Question: I have the following mail.php file :
'''
<?php
$name = $_POST['name'];
$to = $_POST['to'];
$from = $_POST['from'];
$subject = $_POST['subject'];
$message = "From: ".$name."
";
$message .= $_POST['message'];
$headers = "From:" . $from;
mail($to,$subject,$message,$headers);
?>
'''
I have following layout to send mail from my app:

I want to send mail to static mail eg: mymail@mail.com after clicking send button.
How can i send mail by calling above php file.
I heard about post method to call above php file
But dont have any idea about it.
Help Please !
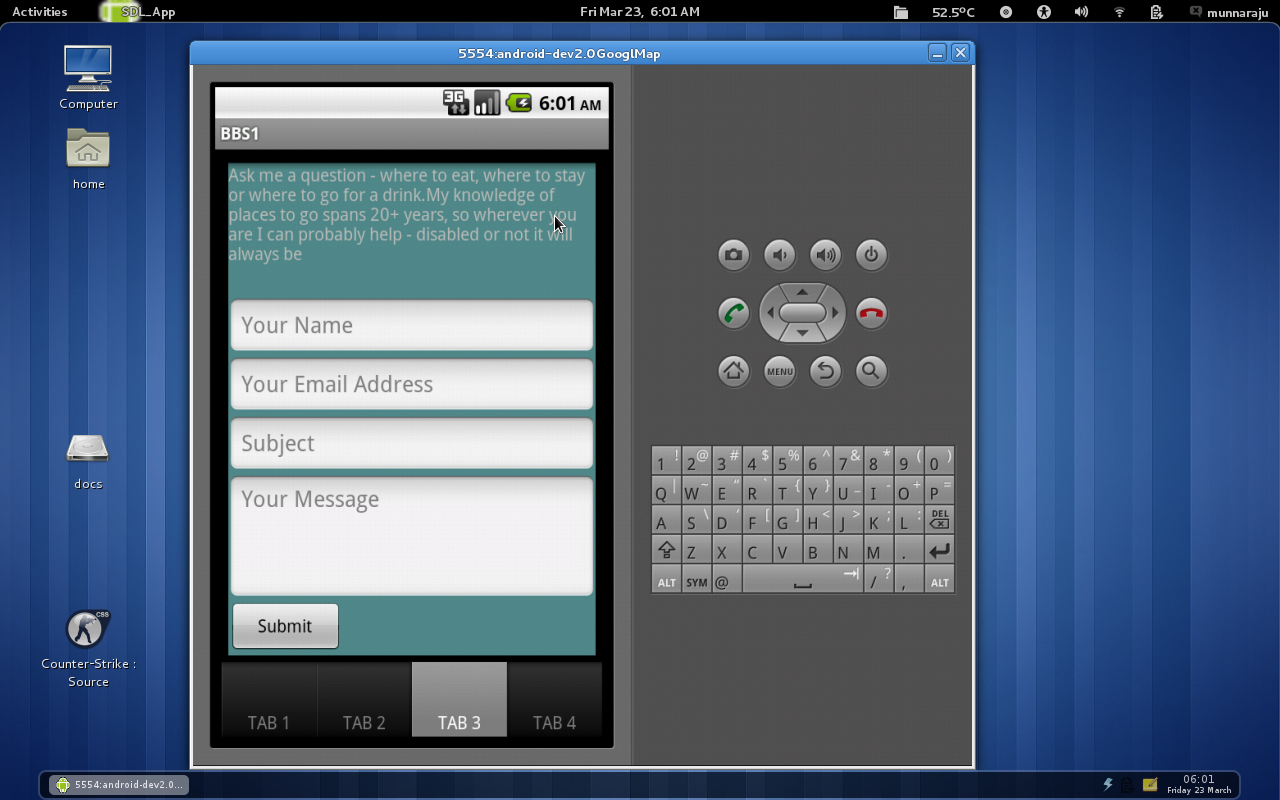
Answer: Here it is:
'''
public static void sendData(String name, String to, String from, String subject, String message)
{
String content = "";
try
{
/* Sends data through a HTTP POST request */
DefaultHttpClient httpClient = new DefaultHttpClient();
HttpPost httpPost = new HttpPost("http://your.website.com");
List <NameValuePair> params = new ArrayList <NameValuePair>();
params.add(new BasicNameValuePair("name", name));
params.add(new BasicNameValuePair("to", to));
params.add(new BasicNameValuePair("from", from));
params.add(new BasicNameValuePair("subject", subject));
params.add(new BasicNameValuePair("message", message));
httpPost.setEntity(new UrlEncodedFormEntity(params, HTTP.UTF_8));
/* Reads the server response */
HttpResponse response = httpClient.execute(httpPost);
InputStream in = response.getEntity().getContent();
StringBuffer sb = new StringBuffer();
int chr;
while ((chr = in.read()) != -1)
{
sb.append((char) chr);
}
content = sb.toString();
in.close();
/* If there is a response, display it */
if (!content.equals(""))
{
Log.i("HTTP Response", content);
}
}
catch (Exception e)
{
e.printStackTrace();
}
}
'''